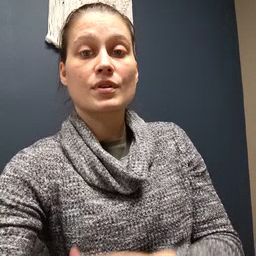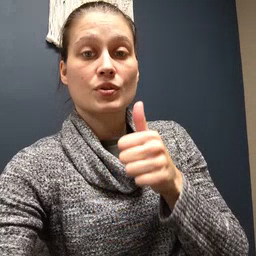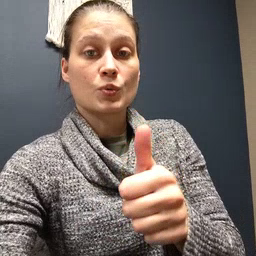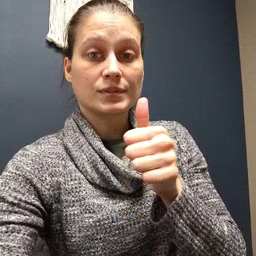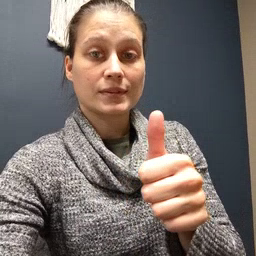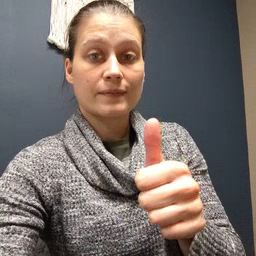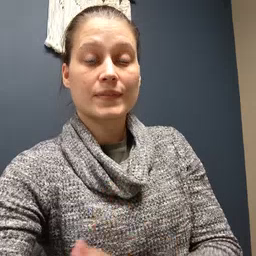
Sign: yourself